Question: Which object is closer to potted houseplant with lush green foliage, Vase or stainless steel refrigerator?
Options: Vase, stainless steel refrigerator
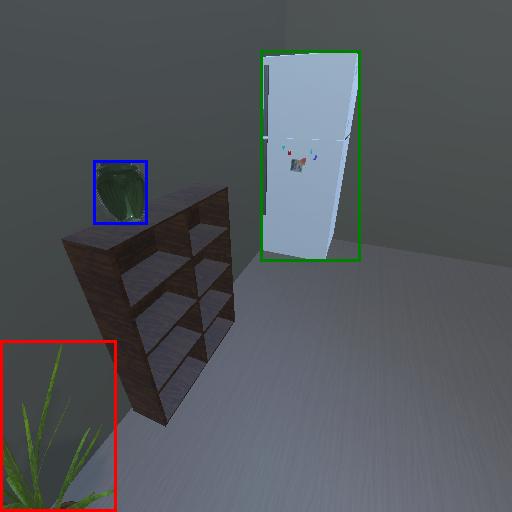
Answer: Vase